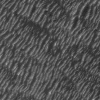
Atmospheric dust classification: not_dusty